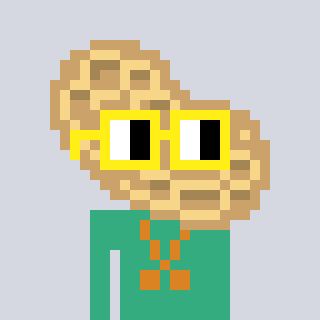
a pixel art character with square yellow glasses, a peanut-shaped head and a teal-colored body on a cool background